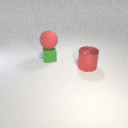
large red metal cylinder in front of small green rubber cube